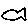
Label: fish